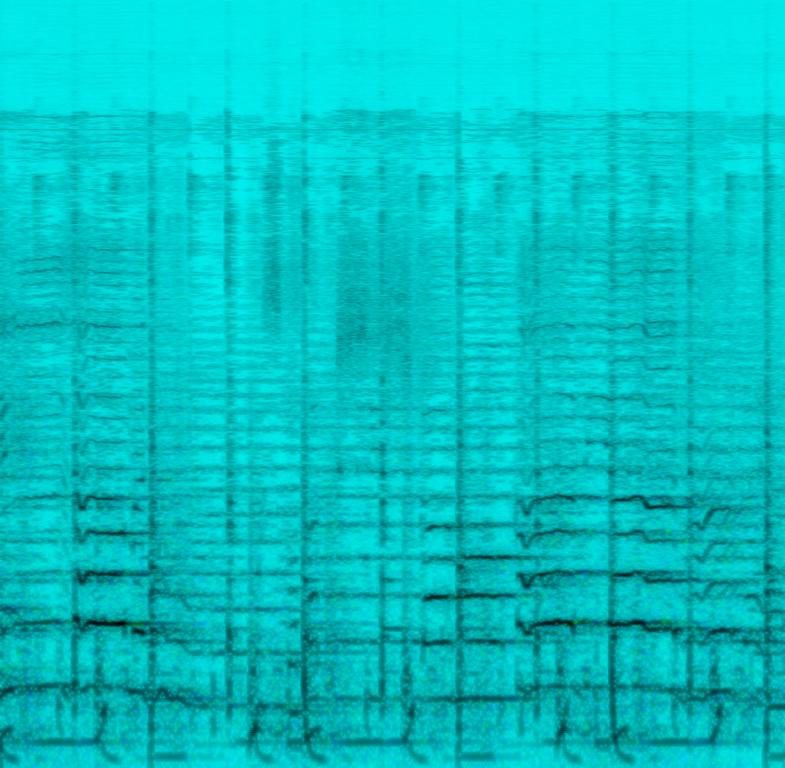
A female vocalist sings this Hindi Bhajan. The tempo is slow with a harmonium accompaniment and tabla rhythm. The song is mellow, soft, devotional, inspiring,insightful, emotional and persuasive. This song is a Hindi Devotional Bhajan.